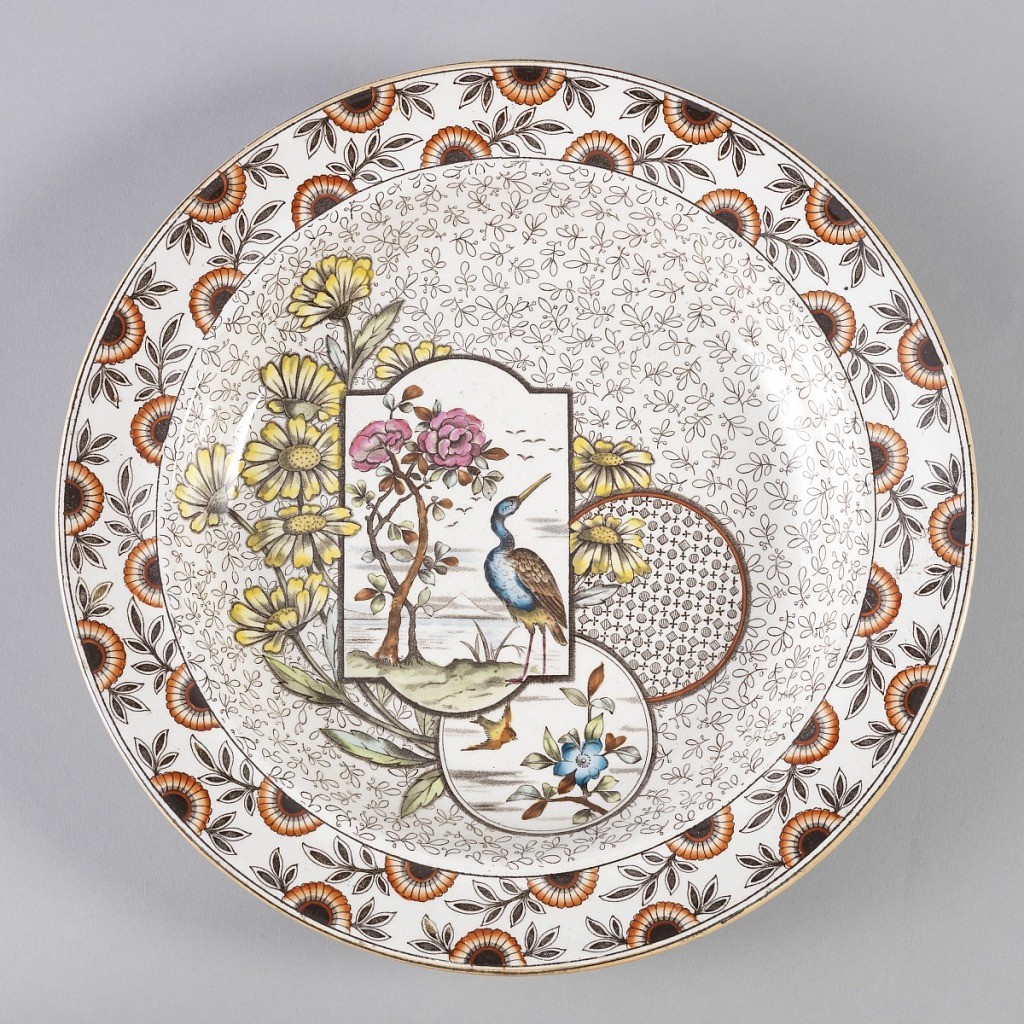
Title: Variety
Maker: Ridgeways, ca. 1879 – 1920
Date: ca. 1879–85
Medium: Glazed earthenware
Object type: Bowl
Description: Circular form with slightly concave rim, the white crackled ground with Japanese-inspired transfer printed polychrome decoration: stylized flowers and leaves on rim, the well with a panel and two medallions respectively, showing a crane(?) in landscape, a bird in flight over flowering branch, and a geometric pattern; all superimposed on a sprig of naturalistically rendered yellow flowers on a field of small leafy stems.